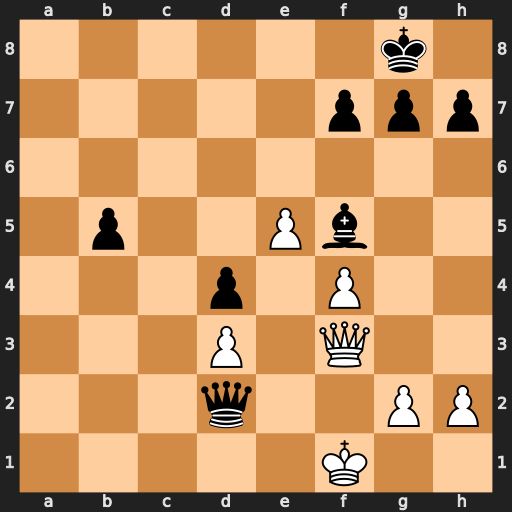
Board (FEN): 6k1/5ppp/8/1p2Pb2/3p1P2/3P1Q2/3q2PP/5K2
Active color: w
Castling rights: -
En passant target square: -
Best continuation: Qa8+ Bc8 Qxc8#